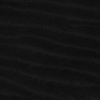
Atmospheric dust classification: not_dusty